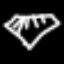
Label: diamond